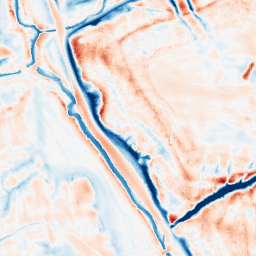
Category: trend_removal
Decomposition family: local_polynomial
Decomposition parameters: window_size: 21
degree: 1
Upsampling method: fft_zeropad
Upsampling parameters: scale: 4
Upsampling scale: 4